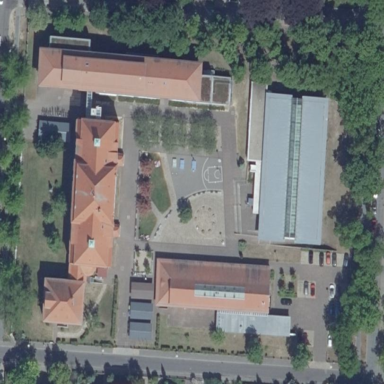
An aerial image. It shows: School.